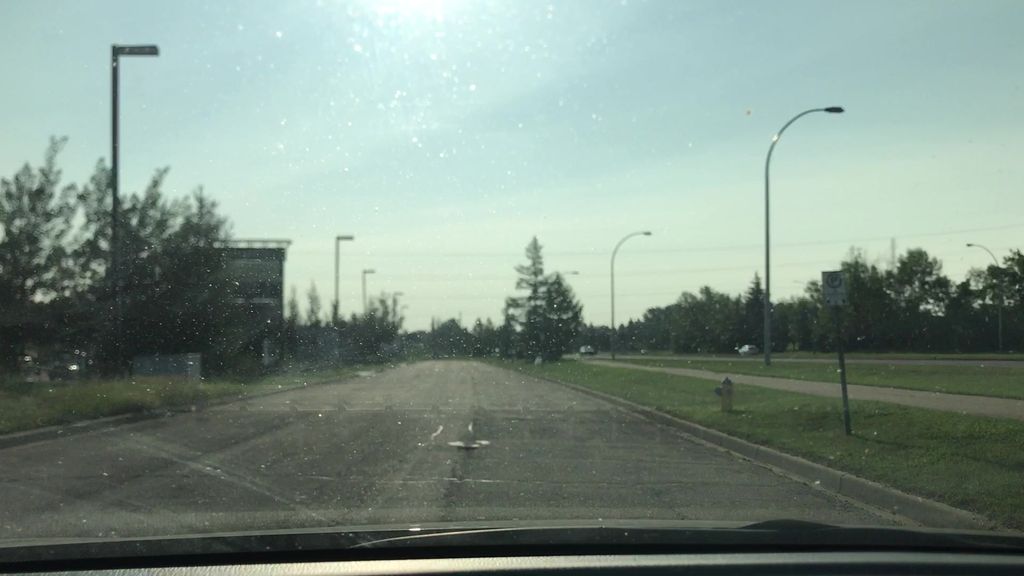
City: edmonton